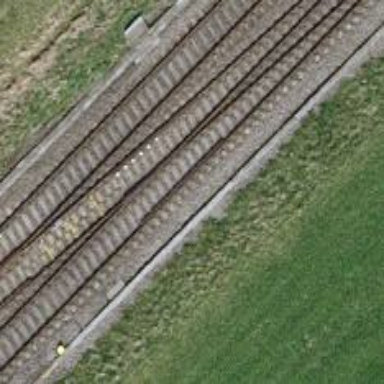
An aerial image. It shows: Railway track with contact line for electrification.